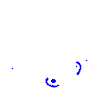
Particle: proton